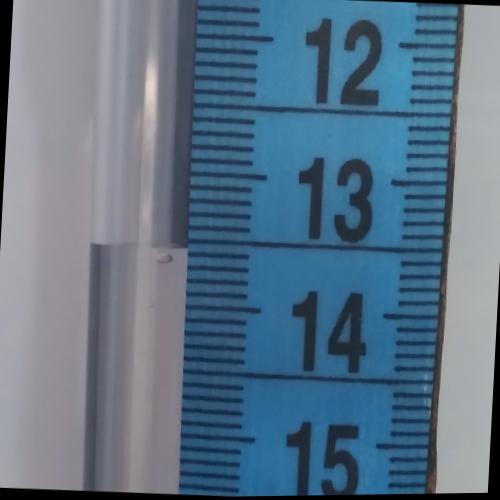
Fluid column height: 13.6 cm